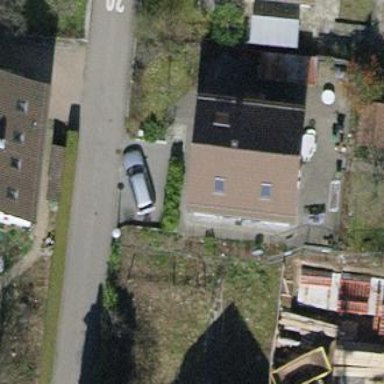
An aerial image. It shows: Detached building with tiled roof.